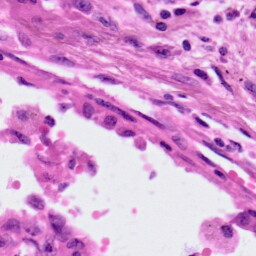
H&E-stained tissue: Lung